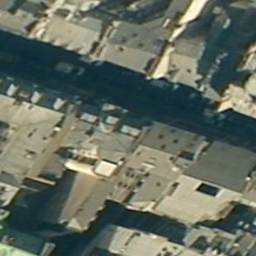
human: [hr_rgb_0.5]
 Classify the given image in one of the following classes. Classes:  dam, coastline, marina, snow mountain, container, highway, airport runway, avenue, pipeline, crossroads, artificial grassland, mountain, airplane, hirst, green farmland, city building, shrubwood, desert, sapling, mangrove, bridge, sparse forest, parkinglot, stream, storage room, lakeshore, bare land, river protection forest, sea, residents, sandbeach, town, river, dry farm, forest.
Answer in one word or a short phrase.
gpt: city building